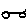
Label: car